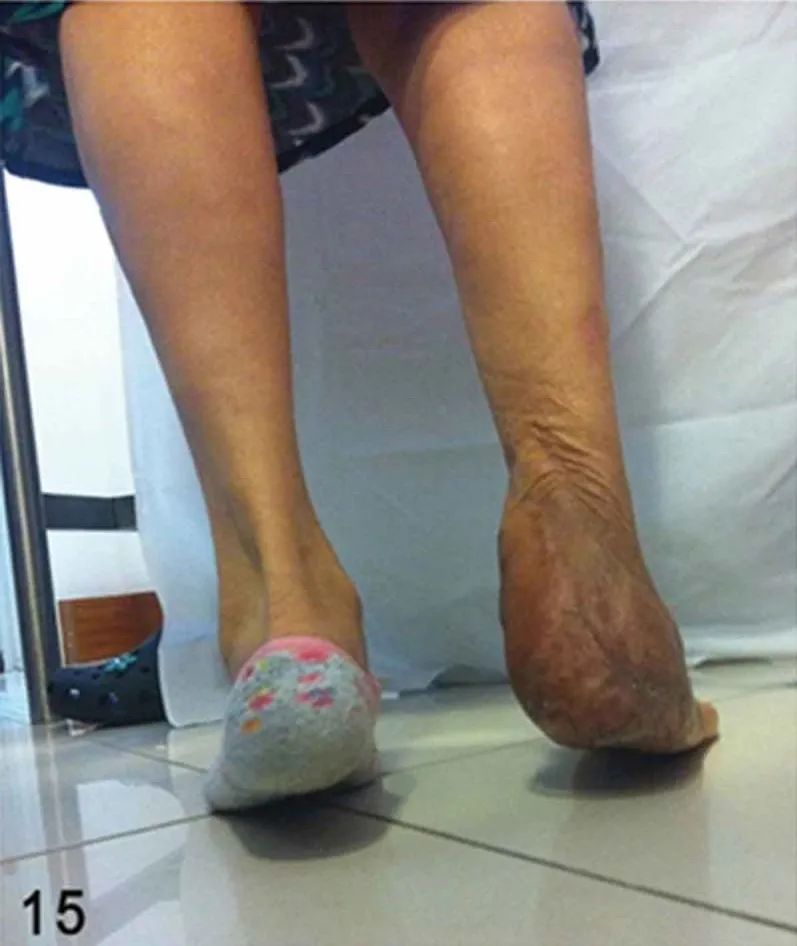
Clinical picture demonstrating relatively preserved plantarflexion strength and competent gastrosoleus muscles when performing a heel raise test.
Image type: medical_photograph (skin_photograph)